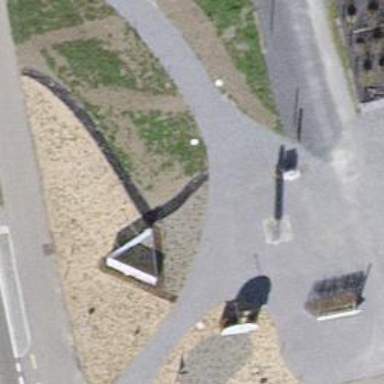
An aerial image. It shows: Compacted path.